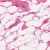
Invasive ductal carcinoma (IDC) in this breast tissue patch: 0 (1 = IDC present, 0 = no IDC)